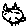
Label: cat